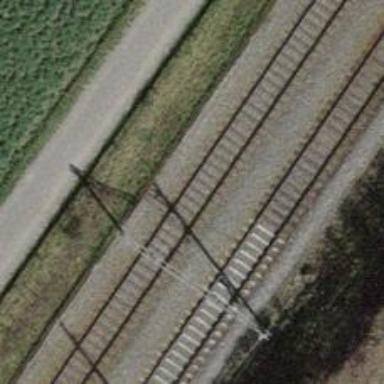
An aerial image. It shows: Siding railway line with electrified contact line for the trains.